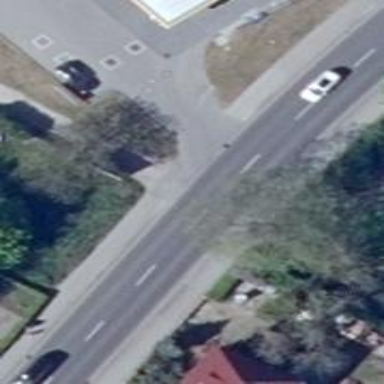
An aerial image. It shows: Path with asphalt surface and crossing.